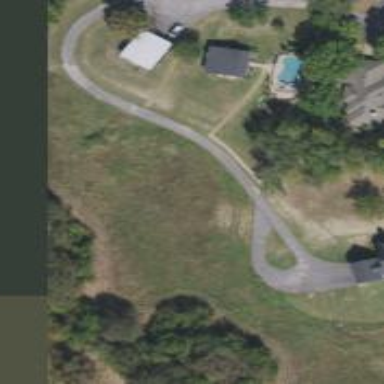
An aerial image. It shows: Driveway leading to service road.